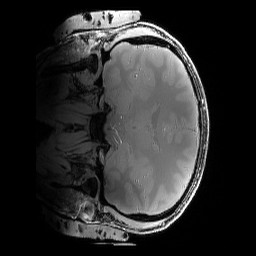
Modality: PDw
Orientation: coronal
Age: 30
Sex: male
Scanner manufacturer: siemens
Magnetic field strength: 6.98 T
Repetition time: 1.38 s
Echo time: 0.00242 s